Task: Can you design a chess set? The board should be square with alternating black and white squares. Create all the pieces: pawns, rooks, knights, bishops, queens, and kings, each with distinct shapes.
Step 5503:
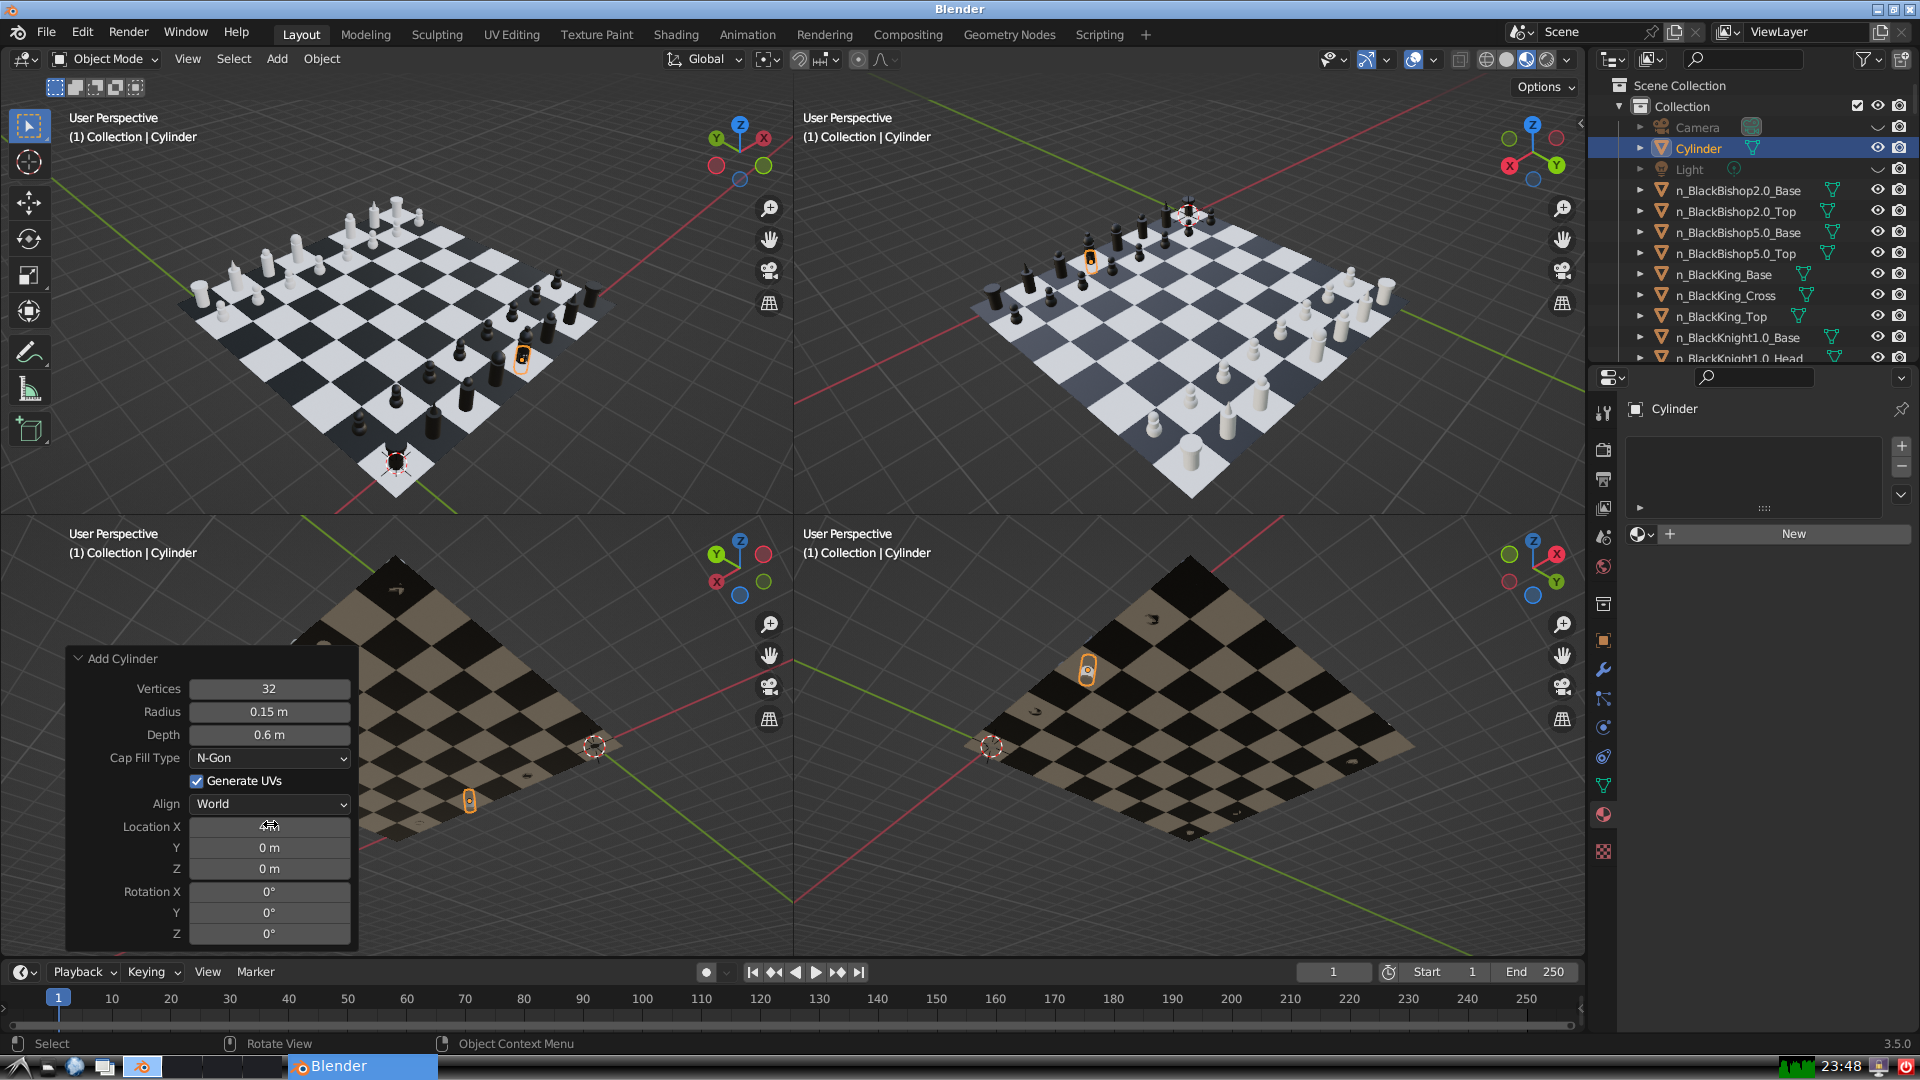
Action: {"mouse_move": [270, 844]}